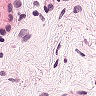
Metastatic tissue present: yes